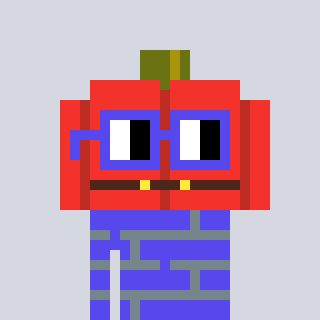
a pixel art character with square blue glasses, a pumpkin-shaped head and a computerblue-colored body on a cool background